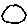
Label: circle